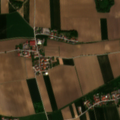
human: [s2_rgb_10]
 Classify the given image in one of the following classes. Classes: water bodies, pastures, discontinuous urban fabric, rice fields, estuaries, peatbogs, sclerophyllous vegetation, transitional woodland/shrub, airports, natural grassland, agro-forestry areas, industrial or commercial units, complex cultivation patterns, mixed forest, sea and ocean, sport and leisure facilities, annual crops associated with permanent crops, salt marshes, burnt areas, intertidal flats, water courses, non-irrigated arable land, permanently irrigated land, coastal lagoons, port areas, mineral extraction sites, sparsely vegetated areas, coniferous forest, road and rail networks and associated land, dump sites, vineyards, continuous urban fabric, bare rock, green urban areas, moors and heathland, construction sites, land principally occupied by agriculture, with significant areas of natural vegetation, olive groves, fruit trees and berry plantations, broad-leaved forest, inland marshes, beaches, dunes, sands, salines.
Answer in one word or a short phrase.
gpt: discontinuous urban fabric, non-irrigated arable land, complex cultivation patterns